Question: I have an HTML5 table with 3 header columns. They 'colspan=2' each, for a total of 6 columns wide. Under each header are 2 body columns that correspond to that header. I've got individual columns aligned left, but now I want the entire body center aligned so it lines up with the headers. I've tried the 'margin: 0 auto' trick making sure I had a 'width' defined and it's just not working.
Here is what it looks like now:

Here is my HTML:
'''
<div id="areas">
<table>
<thead>
<tr>
<td colspan="2">Delaware County</td>
<td colspan="2">Main Line</td>
<td colspan="2">Chester County</td>
</tr>
</thead>
<tbody>
<tr>
<td class="city">Broomall</td>
<td class="zip">19008</td>
<td class="city">Ardmore</td>
<td class="zip">19003</td>
<td class="city">Paoli</td>
<td class="zip">19301</td>
</tr>
<tr>
<td class="city">Chester</td>
<td class="zip">19013</td>
<td class="city">Bala Cynwyd</td>
<td class="zip">19004</td>
<td class="city">Avondale</td>
<td class="zip">19311</td>
</tr>
<tr>
<td class="city">Aston</td>
<td class="zip">19014</td>
<td class="city">Bryn Mawr</td>
<td class="zip">19010</td>
<td class="city">Berwyn</td>
<td class="zip">19312</td>
</tr>
</tbody>
</table>
</div>
'''
And my CSS:
'''
#areas {
position: relative;
margin: 30px auto 60px auto;
width: 950px;
padding: 20px;
background-color: #4B004B;
-webkit-box-shadow: 11px 11px 15px rgba(50, 50, 50, 0.85);
-moz-box-shadow: 11px 11px 15px rgba(50, 50, 50, 0.85);
box-shadow: 11px 11px 15px rgba(50, 50, 50, 0.85);
border: 3px outset gold;
}
#areas thead td {
font-family: 'electricalregular';
-webkit-text-stroke: 1px orange;
letter-spacing: 2px;
font-size: 10pt;
font-weight: 100;
text-align: center;
width: 316px;
color: gold;
padding: 0 0 15px 0;
}
#areas tbody {
width: 950px;
margin: 0 auto;
}
#areas tbody td {
font-family: 'CommunistSans';
color: gold;
font-weight: 100;
padding: 0 0 5px 0px;
width: 158px;
}
#areas .zip {
text-align: left;
}
#areas .city {
text-align: left;
}
'''
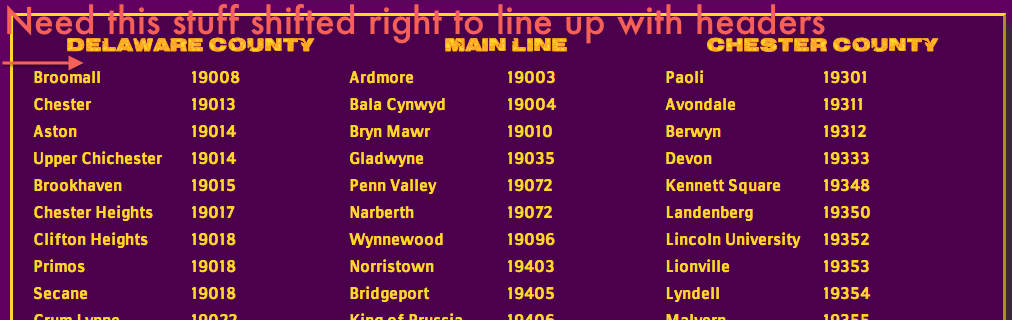
Answer: you could try
'''
#areas .zip, #areas .city { position: relative; left: 30px; }
'''